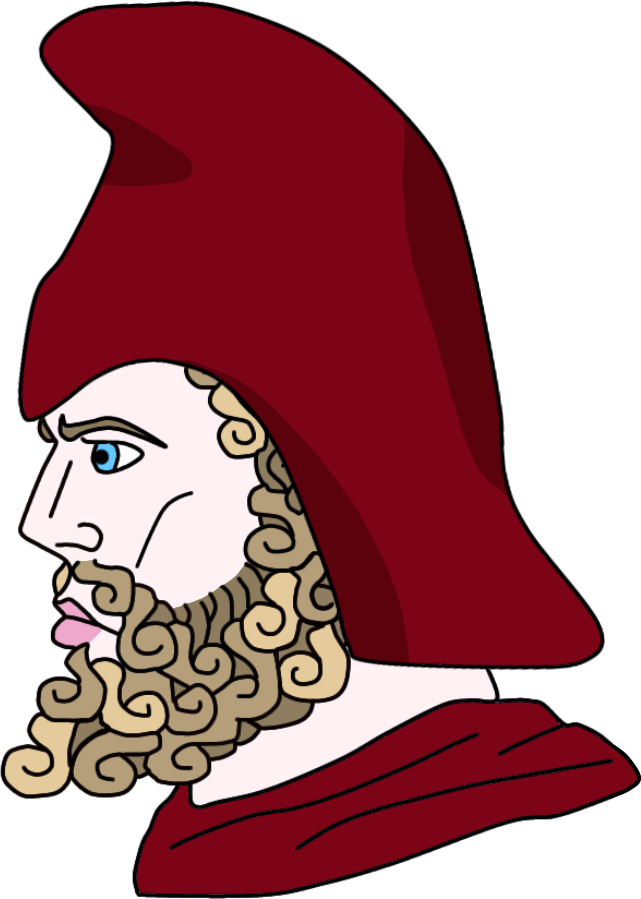
Label: 4_Yes_Chad